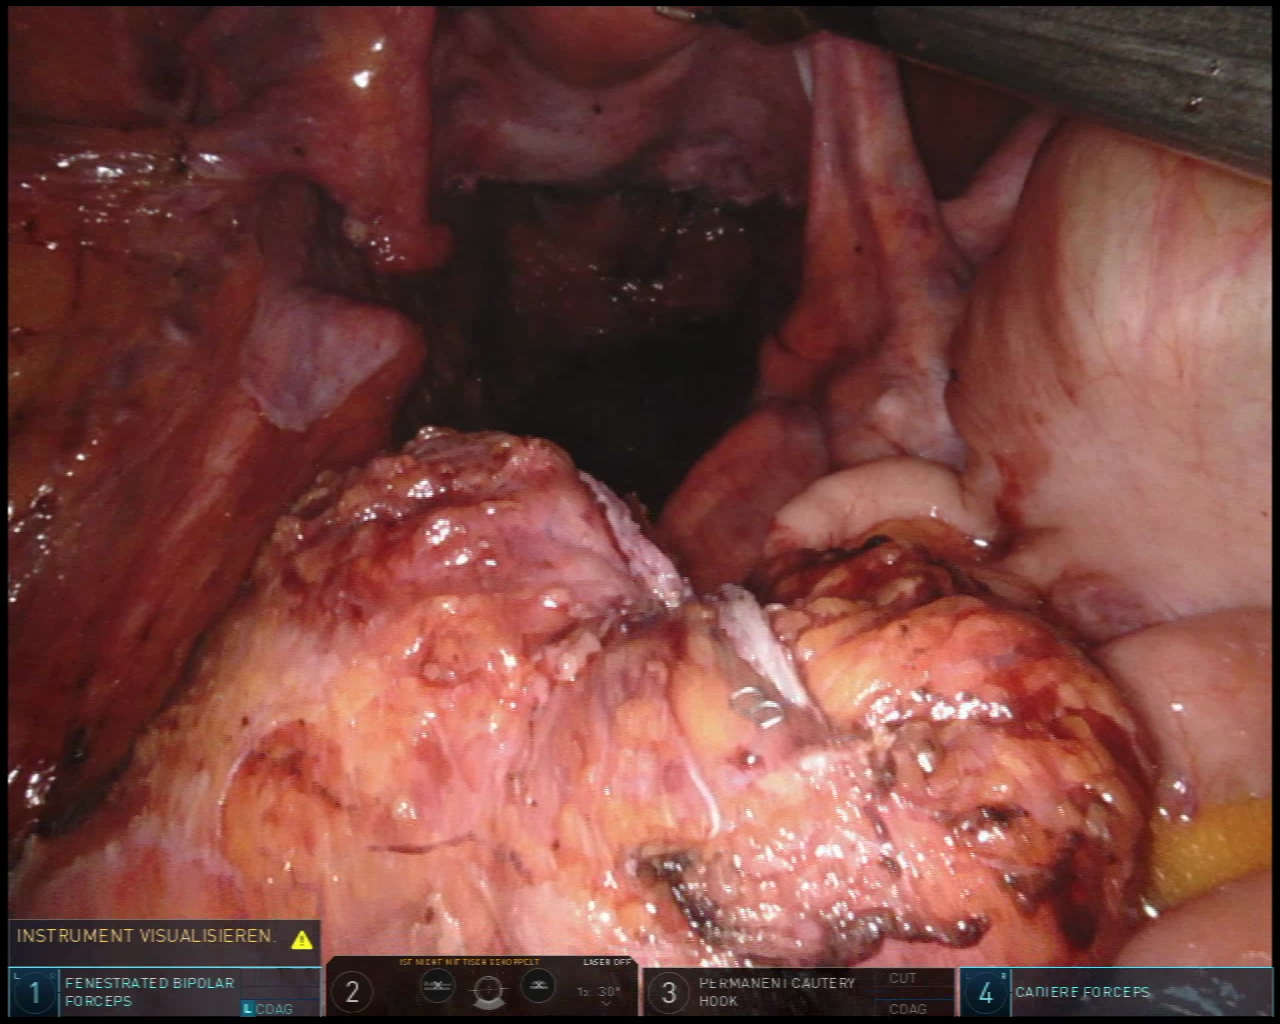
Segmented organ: ureter
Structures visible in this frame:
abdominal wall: yes
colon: yes
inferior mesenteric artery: no
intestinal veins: no
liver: no
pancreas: no
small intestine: yes
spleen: no
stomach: no
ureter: yes
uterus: yes
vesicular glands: no